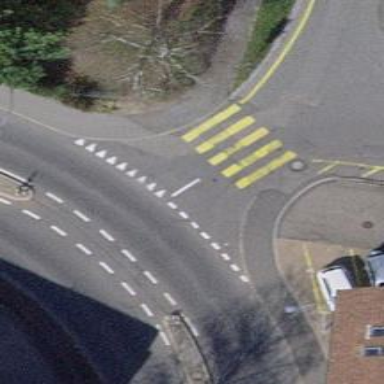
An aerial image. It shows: Marked road crossing.